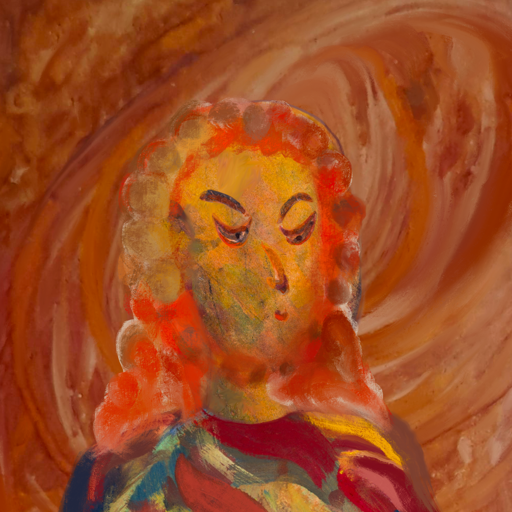
Background: Pious_Lady, Head And Neck Side: Gypsy_Mother, Face Side: Hypocrite, Bust: Mother_And_Son_Son, Hair Side: Rupkatha, Head Accessory: Blank, Second Necklace: Blank, Necklace: Blank, Baby: Blank